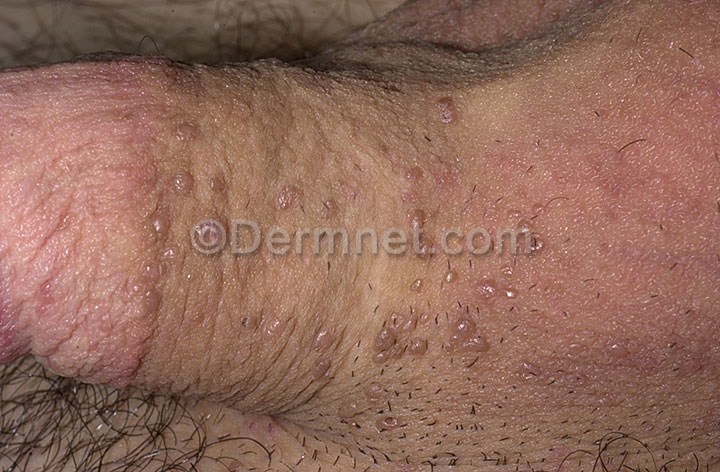
Disease: Herpes HPV and other STDs Photos